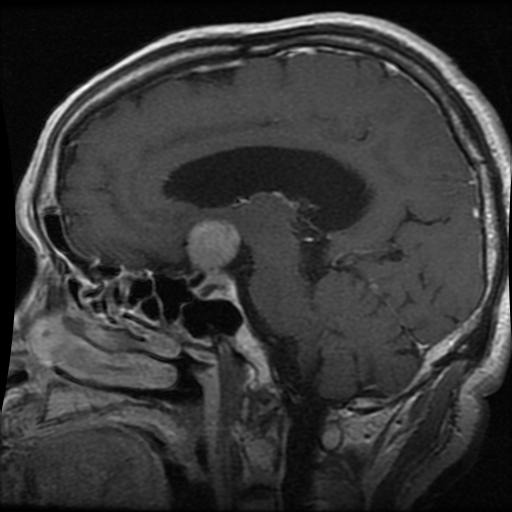
Label: pituitary